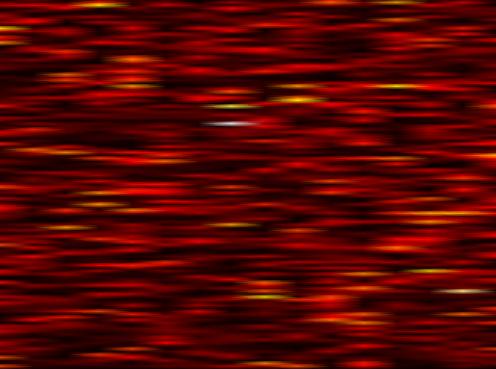
Label: OFDM